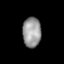
Tissue: prostate
Cell type: Epithelial cells
Senescence score: 0.3586
Nuclear area (px): 545
Mean DAPI intensity: 151.629